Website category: sports
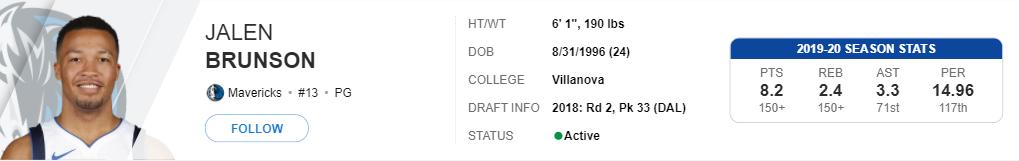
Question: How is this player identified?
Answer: Jalen Brunson

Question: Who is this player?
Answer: Jalen Brunson

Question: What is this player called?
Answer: Jalen Brunson

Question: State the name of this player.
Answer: Jalen Brunson

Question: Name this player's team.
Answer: Mavericks

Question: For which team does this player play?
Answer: Mavericks

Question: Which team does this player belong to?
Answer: Mavericks

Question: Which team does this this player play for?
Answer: Mavericks

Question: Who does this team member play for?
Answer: Mavericks

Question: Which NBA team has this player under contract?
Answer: Mavericks

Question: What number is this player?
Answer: #13

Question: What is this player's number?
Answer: #13

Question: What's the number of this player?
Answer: #13

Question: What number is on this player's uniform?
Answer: #13

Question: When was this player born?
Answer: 8/31/1996

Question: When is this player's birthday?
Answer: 8/31/1996

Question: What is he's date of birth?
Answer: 8/31/1996

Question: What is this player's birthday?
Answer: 8/31/1996

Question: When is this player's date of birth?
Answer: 8/31/1996

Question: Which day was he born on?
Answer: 8/31/1996

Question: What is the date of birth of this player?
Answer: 8/31/1996

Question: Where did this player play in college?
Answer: Villanova

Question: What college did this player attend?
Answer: Villanova

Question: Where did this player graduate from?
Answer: Villanova

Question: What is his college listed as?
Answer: Villanova

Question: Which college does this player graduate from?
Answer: Villanova

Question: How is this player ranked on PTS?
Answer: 8.2

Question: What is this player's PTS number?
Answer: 8.2

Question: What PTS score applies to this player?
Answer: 8.2

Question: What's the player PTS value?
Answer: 8.2

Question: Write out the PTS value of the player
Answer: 8.2

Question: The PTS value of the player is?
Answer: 8.2

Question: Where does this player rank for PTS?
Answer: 150+

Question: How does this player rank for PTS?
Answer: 150+

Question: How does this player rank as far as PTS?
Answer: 150+

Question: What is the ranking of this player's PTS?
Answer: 150+

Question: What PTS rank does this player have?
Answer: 150+

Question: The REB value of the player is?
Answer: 2.4

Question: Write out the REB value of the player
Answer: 2.4

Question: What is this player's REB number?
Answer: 2.4

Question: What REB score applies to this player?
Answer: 2.4

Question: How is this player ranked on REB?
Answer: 2.4

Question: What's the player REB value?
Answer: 2.4

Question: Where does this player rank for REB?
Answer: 150+

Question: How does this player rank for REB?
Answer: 150+

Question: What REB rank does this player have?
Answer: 150+

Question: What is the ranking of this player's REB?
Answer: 150+

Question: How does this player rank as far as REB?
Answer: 150+

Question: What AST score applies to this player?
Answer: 3.3

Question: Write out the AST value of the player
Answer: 3.3

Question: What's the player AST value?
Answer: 3.3

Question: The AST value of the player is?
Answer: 3.3

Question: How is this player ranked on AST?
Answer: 3.3

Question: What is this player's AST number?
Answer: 3.3

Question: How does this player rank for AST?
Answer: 71st

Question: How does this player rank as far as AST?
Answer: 71st

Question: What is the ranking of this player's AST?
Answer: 71st

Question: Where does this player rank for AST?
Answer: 71st

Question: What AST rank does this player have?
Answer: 71st

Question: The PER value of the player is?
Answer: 14.96

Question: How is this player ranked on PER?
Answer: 14.96

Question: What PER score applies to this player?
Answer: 14.96

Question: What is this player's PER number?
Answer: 14.96

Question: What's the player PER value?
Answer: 14.96